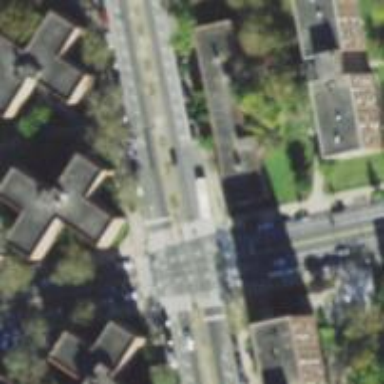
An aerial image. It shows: Footway made of asphalt leading to traffic island.